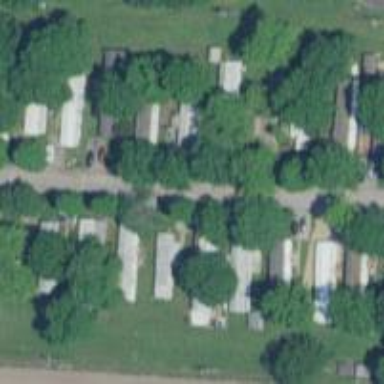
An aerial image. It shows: Residential area described as Trailer Park with 34 spaces.